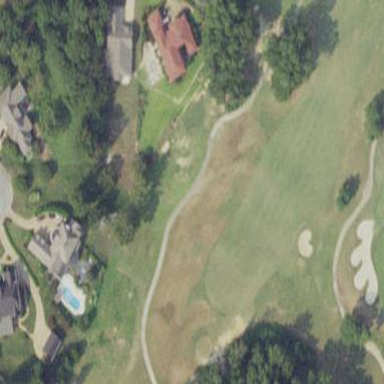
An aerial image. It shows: Rough grass surface on golf course.